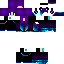
A female human skin with dark skin, wearing brown long hair dressed in a purple hoodie and black pants, featuring a closed mouth.